Question: Errors I get when trying to build the <URL> under Xcode
> Undefined symbols for architecture x86_64:"fl_define_FL_SHADOW_LABEL()", referenced from:'''
_main in main.o
'''
I installed FLTK with homebrew by 'brew install FLTK' and there were no errors:
'/usr/local/Cellar/fltk/1.3.2_1: 315 files, 5.8M, built in 93 seconds'
I realize this problem has been <URL>, but the answer
> You need to install it first as it's not on Mac OS X, using something like homebrew/macports/manually which will provide you with an installed copy that can be referenced using the 'User Header Search Paths' and 'Library Search Paths', as well as referencing the fltk library(/ies) in the 'Linked Frameworks and Libraries'
did not work for me or I got the specific wrong. I have tried Xcode 5.1.1 and 6.0 and both have the same problem.
I have attached a screenshot of my build settings.

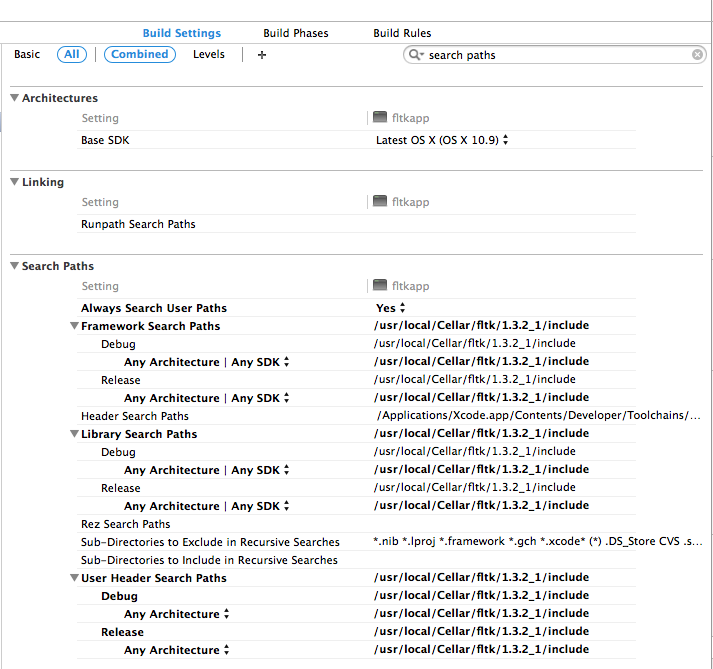
Answer: I have found the solution at <URL> and below is what I have done:
1. Change build settings as such: Header Search Paths : -I/usr/local/include Library Search Paths : /usr/local/lib

1. Go to terminal and type fltk-config --ldflags You get a line of flags, mine was -L/usr/local/Cellar/fltk/1.3.2_1/lib -lfltk -lpthread -framework Cocoa. In Xcode Build settings, paste that in other linker flags

1. After these steps Xcode compiled the file successfully.